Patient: sex M, age 49
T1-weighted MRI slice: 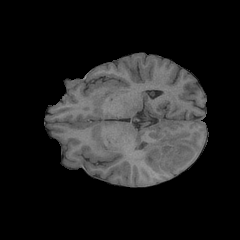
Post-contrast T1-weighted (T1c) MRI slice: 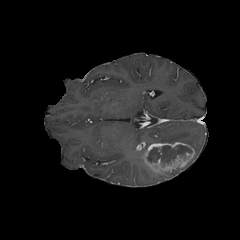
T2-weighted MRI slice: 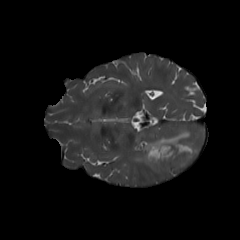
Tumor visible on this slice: yes
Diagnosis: Glioblastoma, IDH-wildtype
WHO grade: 4